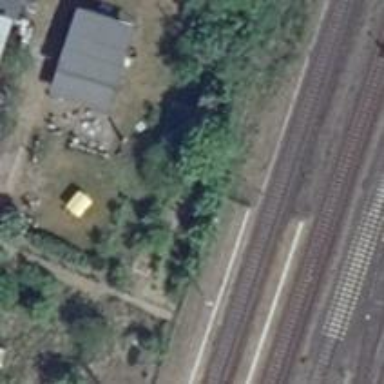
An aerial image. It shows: Platform for public transport at railway station.